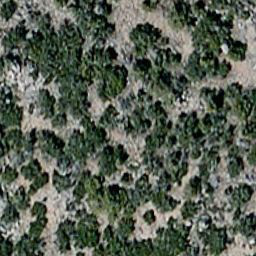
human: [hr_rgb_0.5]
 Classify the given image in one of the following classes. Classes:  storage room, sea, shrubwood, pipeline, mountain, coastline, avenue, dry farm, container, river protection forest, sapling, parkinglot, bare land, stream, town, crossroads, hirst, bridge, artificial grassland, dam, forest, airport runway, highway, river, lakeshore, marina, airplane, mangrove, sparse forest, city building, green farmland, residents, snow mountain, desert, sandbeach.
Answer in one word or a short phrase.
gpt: sparse forest